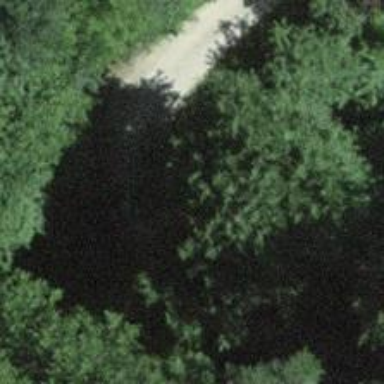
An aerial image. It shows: Culvert tunnel.